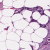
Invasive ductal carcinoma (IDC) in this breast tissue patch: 1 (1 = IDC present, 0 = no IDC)